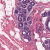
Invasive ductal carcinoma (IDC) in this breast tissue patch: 0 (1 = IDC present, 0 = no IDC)